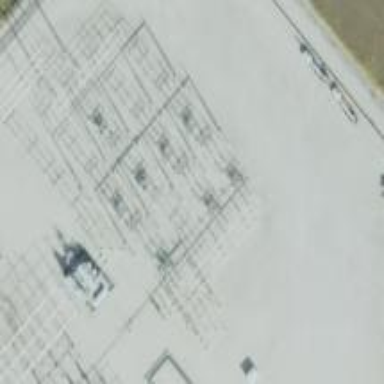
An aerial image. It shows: Switch for power supply.